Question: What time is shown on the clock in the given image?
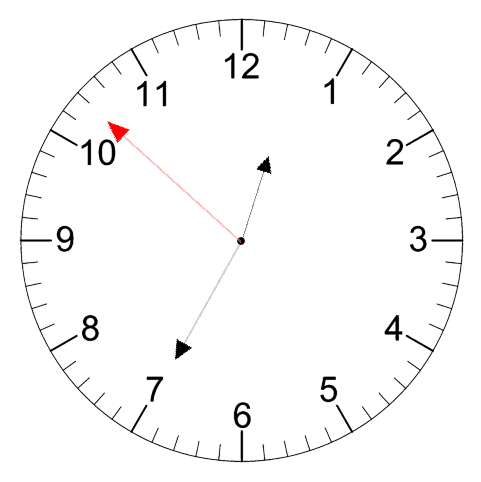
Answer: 12:34:52